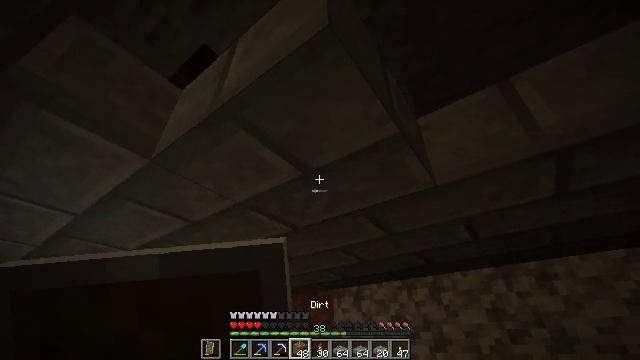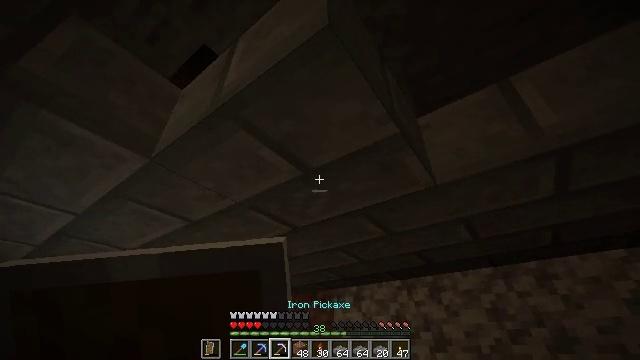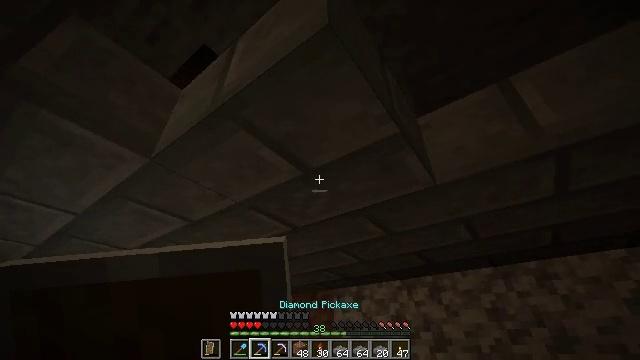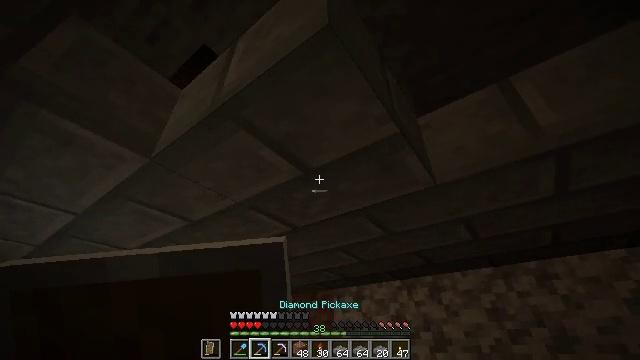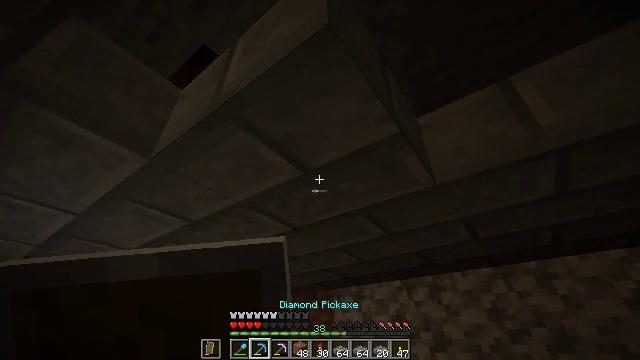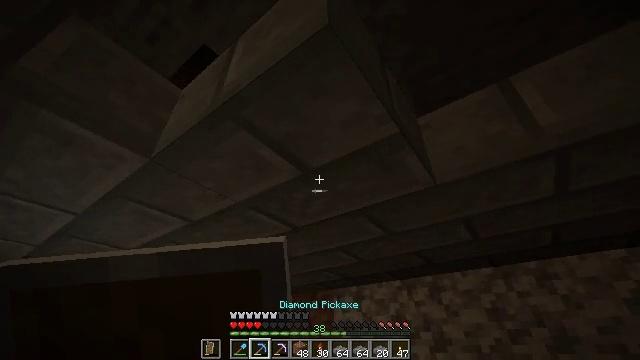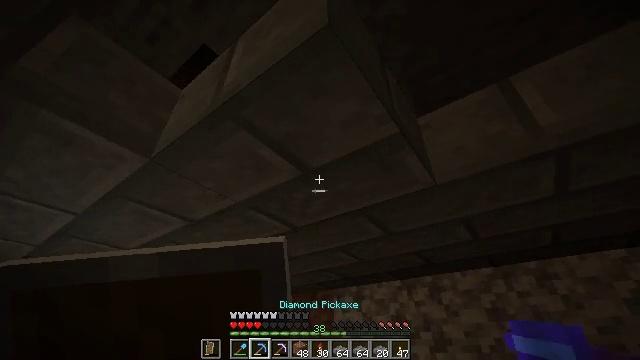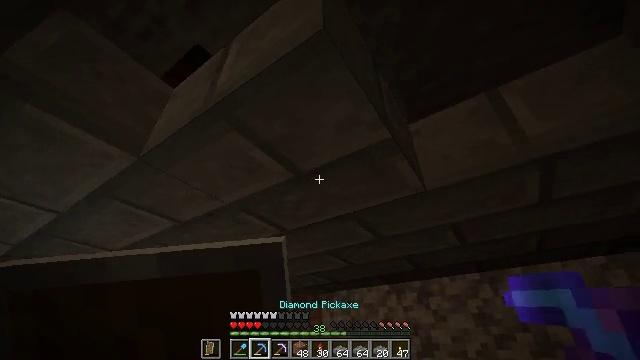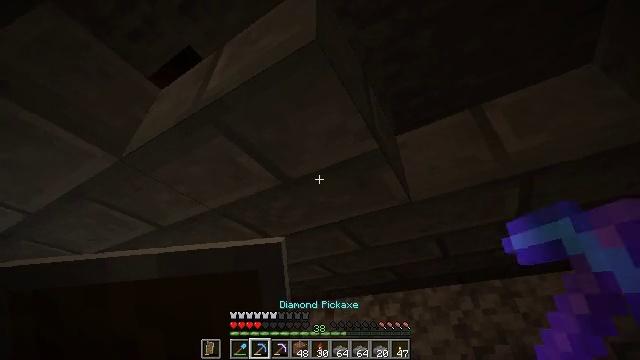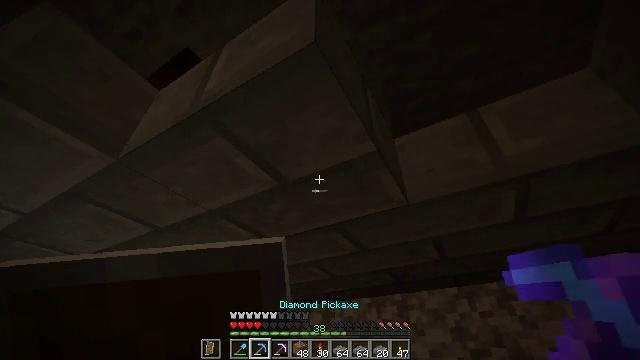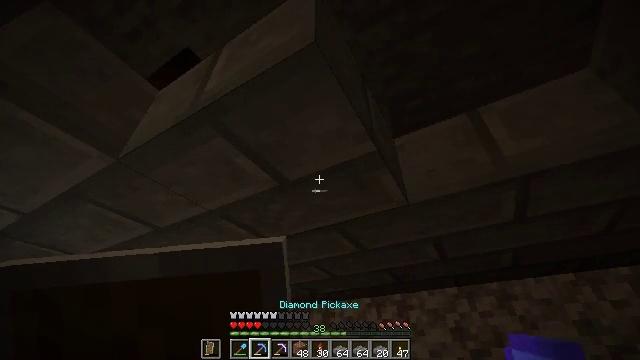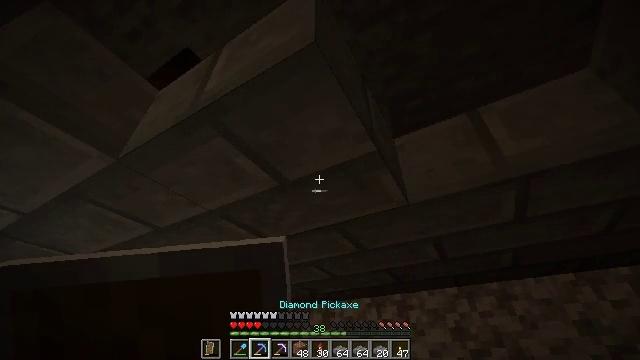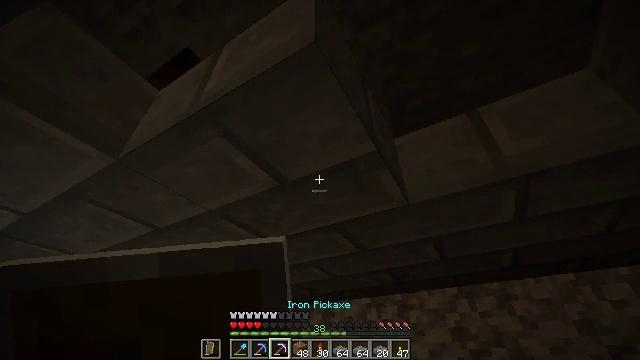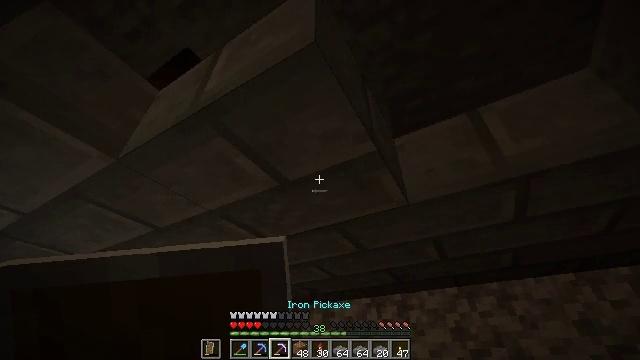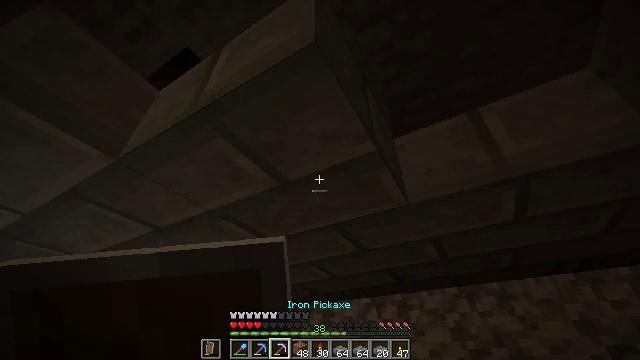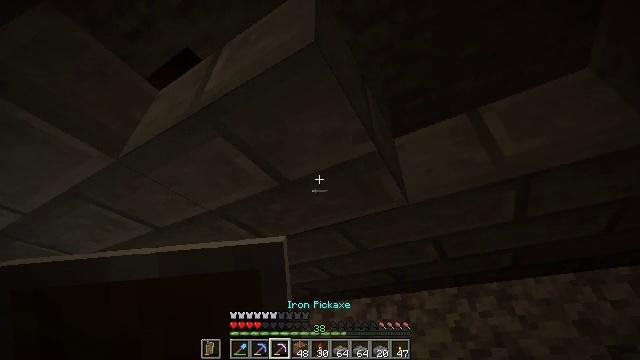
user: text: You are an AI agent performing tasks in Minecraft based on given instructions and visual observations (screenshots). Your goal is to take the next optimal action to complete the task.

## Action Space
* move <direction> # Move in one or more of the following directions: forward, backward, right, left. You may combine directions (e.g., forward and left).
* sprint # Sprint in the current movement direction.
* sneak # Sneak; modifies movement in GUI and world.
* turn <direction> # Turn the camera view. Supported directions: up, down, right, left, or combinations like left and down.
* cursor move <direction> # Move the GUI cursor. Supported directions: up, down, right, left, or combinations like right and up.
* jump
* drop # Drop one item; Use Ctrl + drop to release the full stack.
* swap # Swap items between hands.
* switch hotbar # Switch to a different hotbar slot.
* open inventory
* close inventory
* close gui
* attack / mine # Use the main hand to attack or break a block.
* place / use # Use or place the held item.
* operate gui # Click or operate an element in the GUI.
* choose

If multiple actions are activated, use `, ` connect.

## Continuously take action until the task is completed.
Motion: motion action
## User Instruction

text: Attack the stone brick slab to gather it.
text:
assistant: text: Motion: sneak
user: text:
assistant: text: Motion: sneak
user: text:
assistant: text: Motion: sneak
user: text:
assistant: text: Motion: sneak
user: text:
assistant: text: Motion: sneak
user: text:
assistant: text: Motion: sneak
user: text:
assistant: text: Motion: sneak, turn right
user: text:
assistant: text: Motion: sneak, turn right and up
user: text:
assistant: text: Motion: sneak
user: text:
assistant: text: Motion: sneak
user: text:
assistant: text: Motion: sneak
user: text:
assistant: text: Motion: sneak
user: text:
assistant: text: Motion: sneak
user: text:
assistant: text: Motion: sneak
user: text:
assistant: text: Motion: sneak
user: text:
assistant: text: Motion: sneak
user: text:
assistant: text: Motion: sneak
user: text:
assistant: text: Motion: sneak, attack / mine
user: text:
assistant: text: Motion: sneak, attack / mine
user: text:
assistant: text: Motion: sneak, attack / mine
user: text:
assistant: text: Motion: sneak, attack / mine
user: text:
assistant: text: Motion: sneak, turn right, attack / mine
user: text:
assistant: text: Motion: sneak, turn right, attack / mine
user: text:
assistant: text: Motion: sneak, attack / mine
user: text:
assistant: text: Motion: sneak, attack / mine
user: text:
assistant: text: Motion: sneak, attack / mine
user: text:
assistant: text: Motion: sneak, attack / mine
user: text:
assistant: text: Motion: sneak, attack / mine
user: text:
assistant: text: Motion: sneak, attack / mine
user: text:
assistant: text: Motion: sneak, attack / mine